Field crop: maize
Growth stage: 2
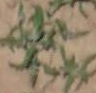
Species: atriplex